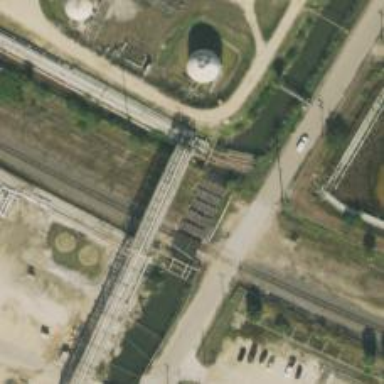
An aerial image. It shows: Abandoned railway bridge over disused service yard.